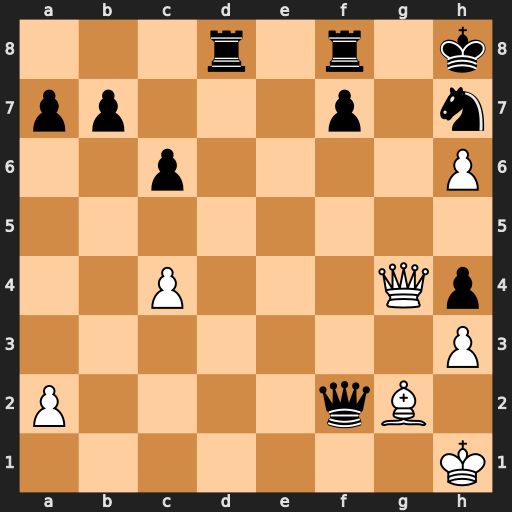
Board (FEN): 3r1r1k/pp3p1n/2p4P/8/2P3Qp/7P/P4qB1/7K
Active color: w
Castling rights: -
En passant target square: -
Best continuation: Qg7#